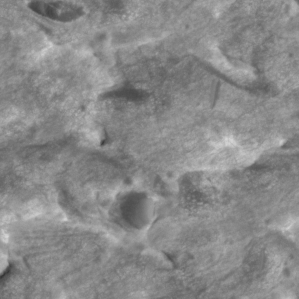
Label: non_frost